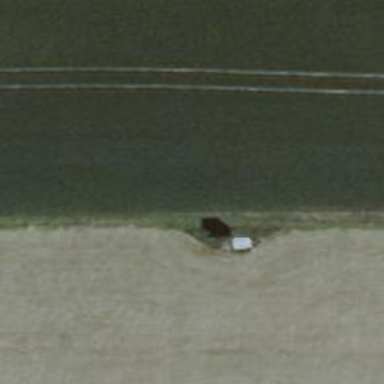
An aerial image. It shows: Hunting stand.